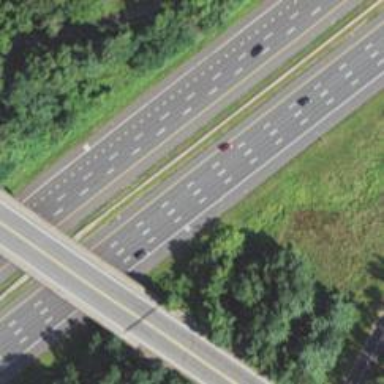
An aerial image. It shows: Motorway junction.